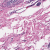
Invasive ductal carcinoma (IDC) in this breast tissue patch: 0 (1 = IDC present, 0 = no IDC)